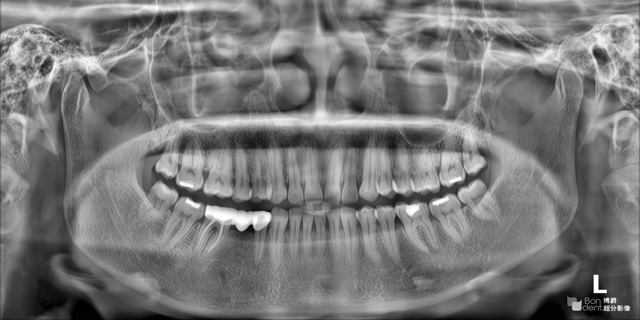
adult